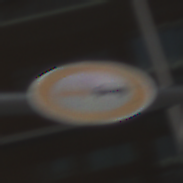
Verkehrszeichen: Ueberholverbot
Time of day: MorningAfternoon
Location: Outdoor (Urban)
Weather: PartlyCloudy
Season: NotSpecified
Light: Natural